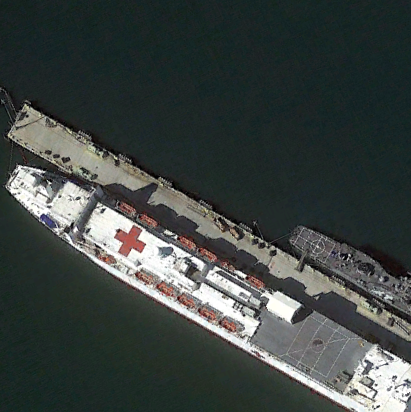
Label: Medical_ship